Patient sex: M
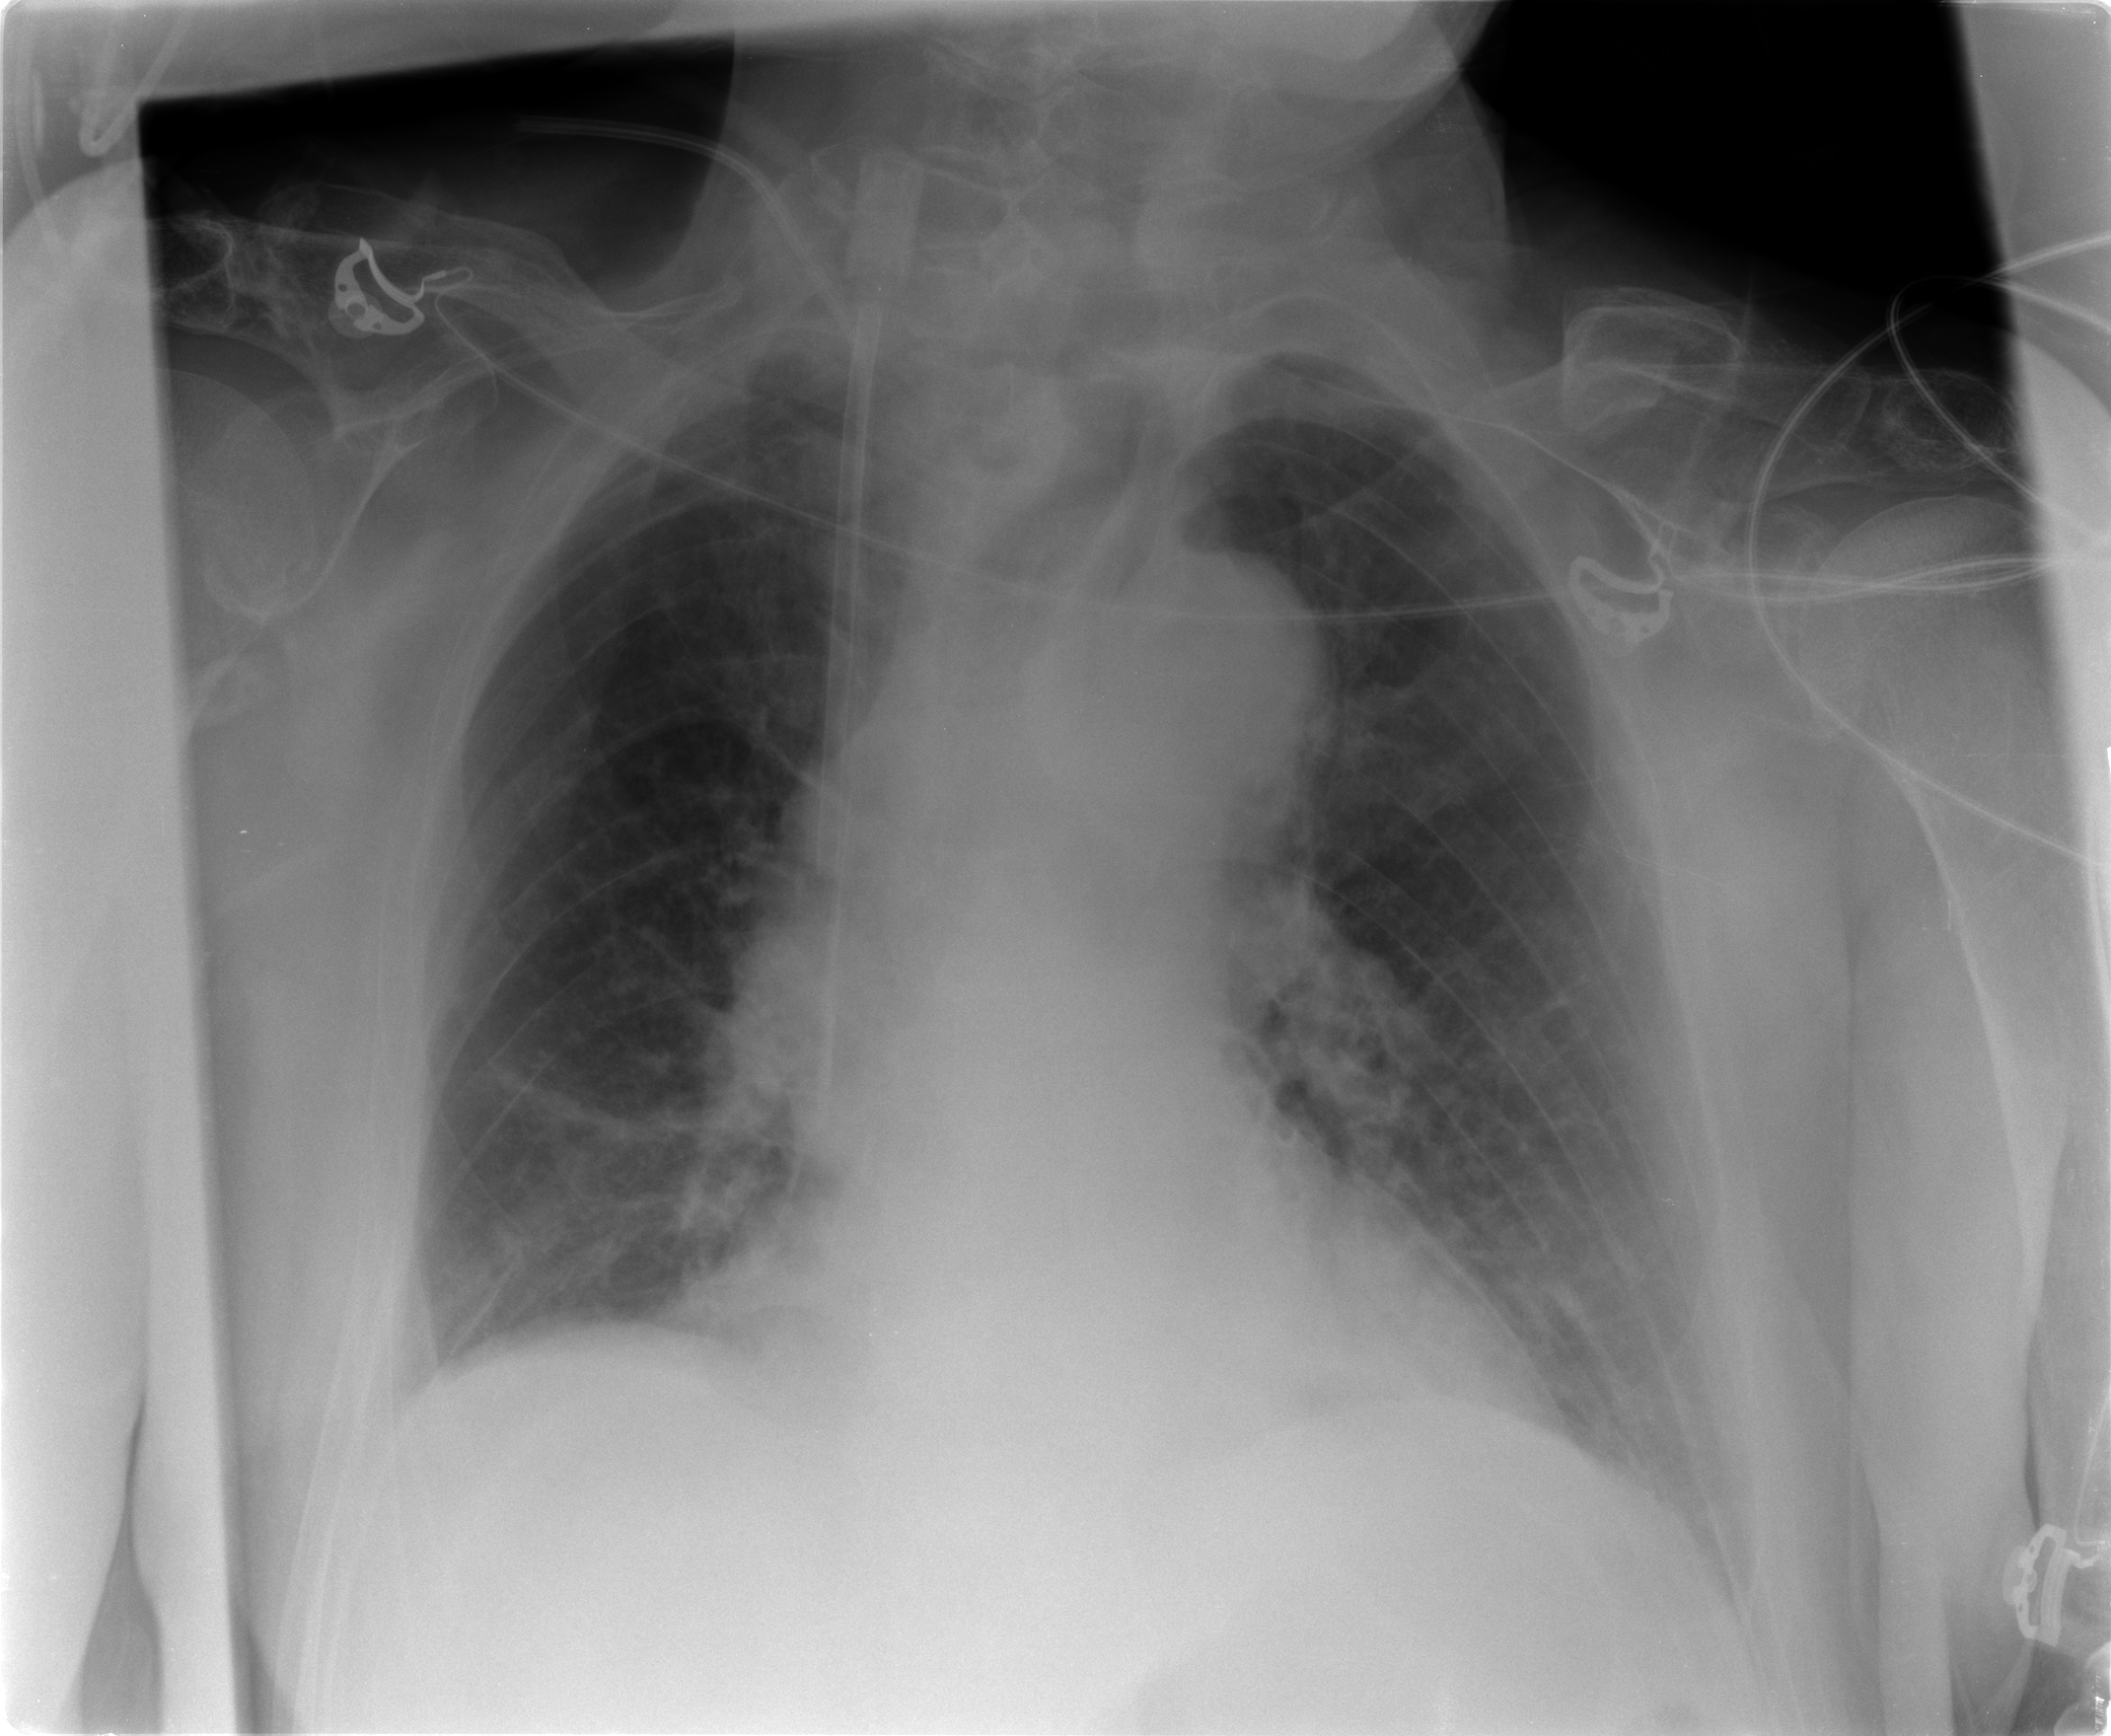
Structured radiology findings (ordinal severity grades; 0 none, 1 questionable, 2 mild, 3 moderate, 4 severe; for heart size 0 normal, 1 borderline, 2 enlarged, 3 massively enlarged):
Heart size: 0
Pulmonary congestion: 0
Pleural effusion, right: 0
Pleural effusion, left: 2
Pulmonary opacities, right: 0
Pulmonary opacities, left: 2
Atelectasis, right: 2
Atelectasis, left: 2